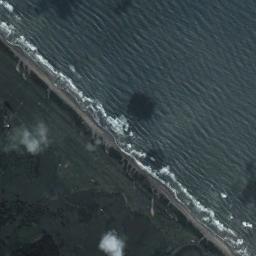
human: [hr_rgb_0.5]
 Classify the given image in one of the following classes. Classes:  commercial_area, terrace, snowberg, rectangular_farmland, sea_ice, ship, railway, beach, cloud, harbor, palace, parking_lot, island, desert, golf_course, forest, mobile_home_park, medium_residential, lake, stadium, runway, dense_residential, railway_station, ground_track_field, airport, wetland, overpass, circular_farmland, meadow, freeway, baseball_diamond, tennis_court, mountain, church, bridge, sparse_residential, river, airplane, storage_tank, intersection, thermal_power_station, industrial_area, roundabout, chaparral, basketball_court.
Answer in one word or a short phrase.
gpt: beach